Aerial crown-view tile of a tropical tree (Barro Colorado Island, Panama), acquired 20240716:
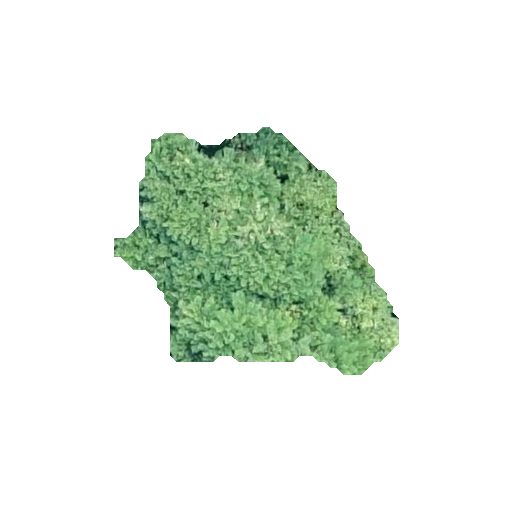
Species: Jacaranda copaia
GBIF accepted scientific name: Jacaranda copaia
Crown area: 73.102 m²